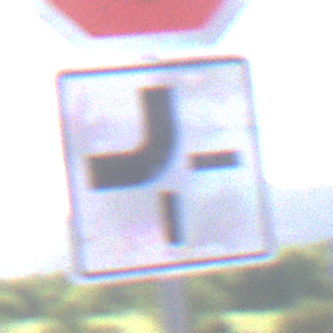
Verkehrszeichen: VerlaufVorfahrtsstrasse2
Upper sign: Stop
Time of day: MorningAfternoon
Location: Outdoor (RoadRail)
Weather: PartlyCloudy
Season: NotSpecified
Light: Natural